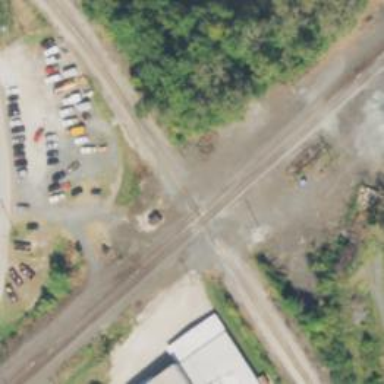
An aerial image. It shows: Junction on the railway.